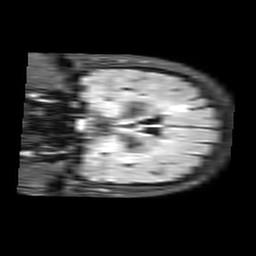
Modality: FLAIR
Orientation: coronal
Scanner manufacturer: philips
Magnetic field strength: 3 T
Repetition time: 11 s
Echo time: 0.125 s